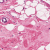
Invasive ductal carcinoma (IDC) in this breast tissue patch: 0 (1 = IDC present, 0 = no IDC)